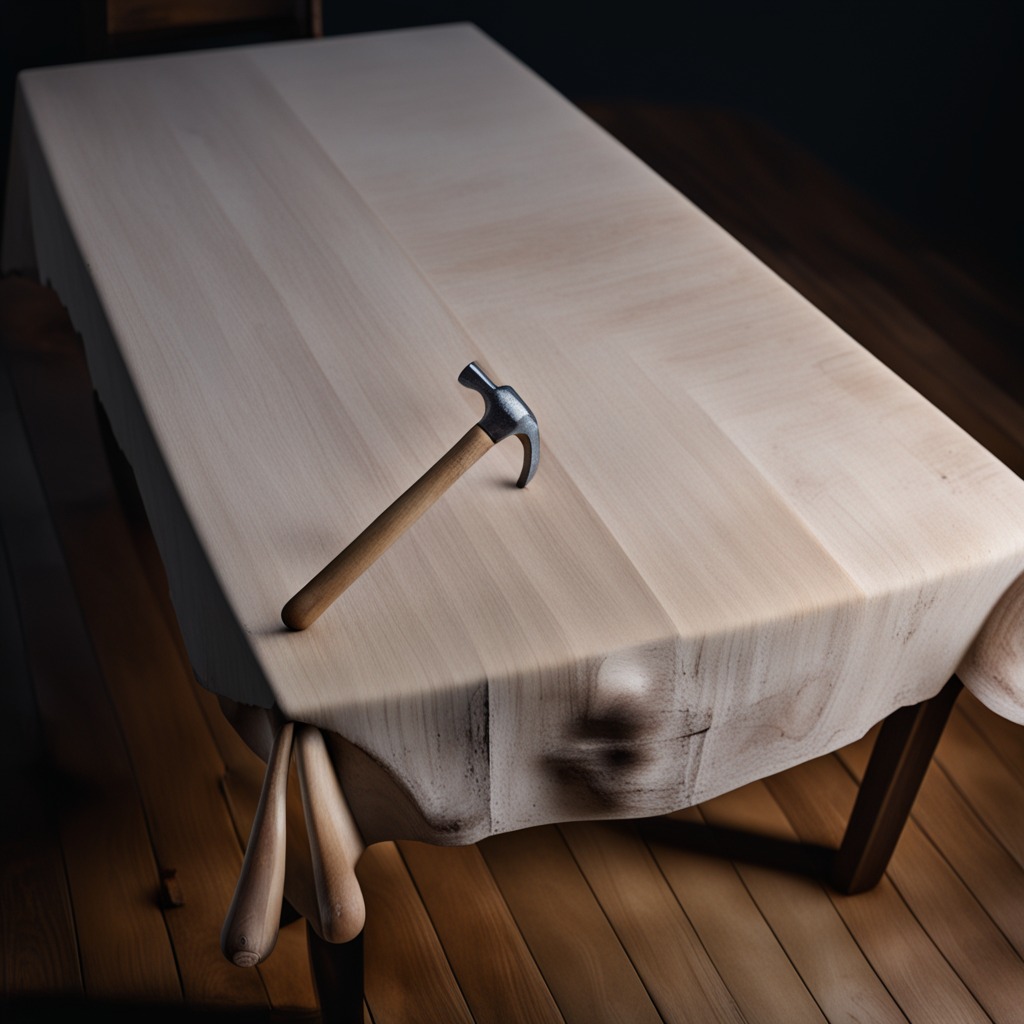
A hammer lies on the wooden table inside a workshop at night.